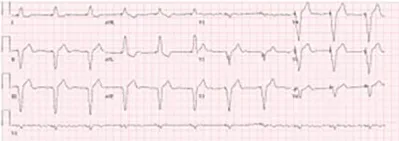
12-lead ECGs demonstrating RV apical pacing vs. LBBAP.
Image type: electrography (ekg)